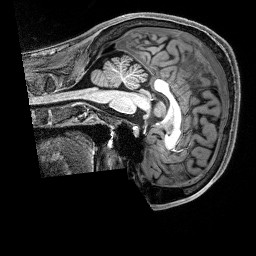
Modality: T1w
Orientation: sagittal
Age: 25
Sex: male
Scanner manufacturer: siemens
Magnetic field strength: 3 T
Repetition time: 2.8 s
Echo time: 0.00212 s